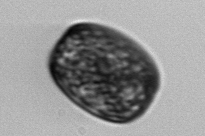
Label: Thalassiosira